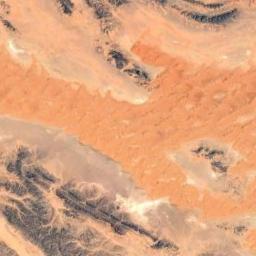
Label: desert